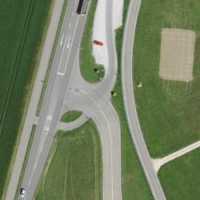
EUNIS habitat code: 57
Species observed at this site:
Fagopyrum esculentum